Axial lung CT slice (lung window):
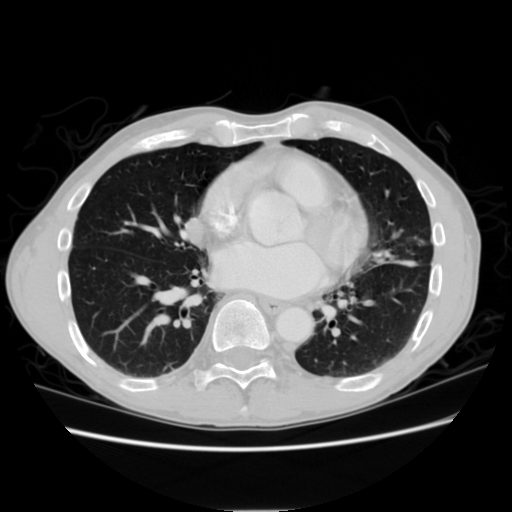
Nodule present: no